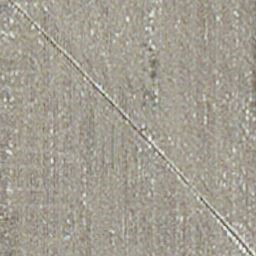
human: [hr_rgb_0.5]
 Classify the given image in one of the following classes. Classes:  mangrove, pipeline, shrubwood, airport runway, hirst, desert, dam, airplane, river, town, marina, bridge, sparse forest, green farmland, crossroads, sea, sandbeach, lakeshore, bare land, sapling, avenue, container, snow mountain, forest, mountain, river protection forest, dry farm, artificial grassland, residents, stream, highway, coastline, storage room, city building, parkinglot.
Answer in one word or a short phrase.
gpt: dry farm